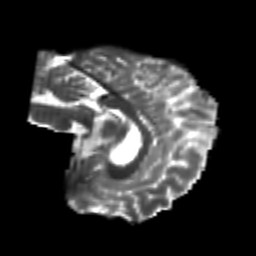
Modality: T2w
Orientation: sagittal
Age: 22
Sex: female
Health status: healthy
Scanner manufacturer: philips
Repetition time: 7.384 s
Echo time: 0.08599 s